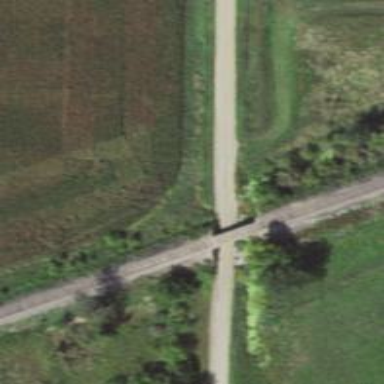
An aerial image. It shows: Bridge over railway line.